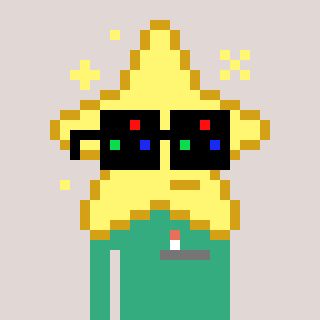
a pixel art character with square black sunglasses, a star-shaped head and a teal-colored body on a warm background